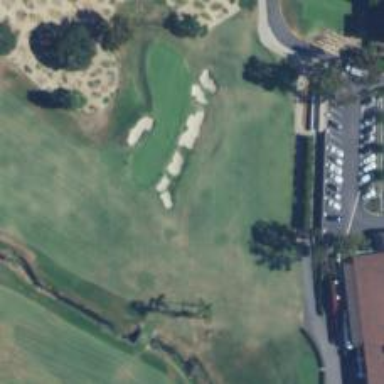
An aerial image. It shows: View of golf hole.